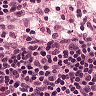
Metastatic tissue present: no